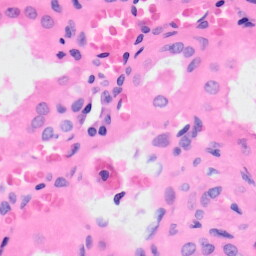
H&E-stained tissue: Kidney